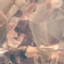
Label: PermanentCrop